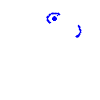
Particle: pion